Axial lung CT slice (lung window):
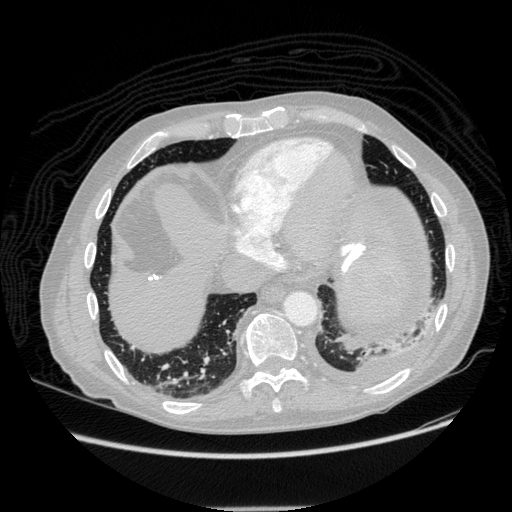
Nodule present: no